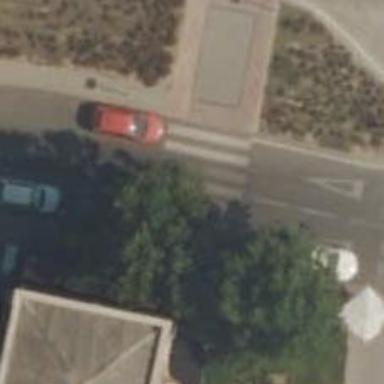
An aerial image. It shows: Zebra crossing on the road.